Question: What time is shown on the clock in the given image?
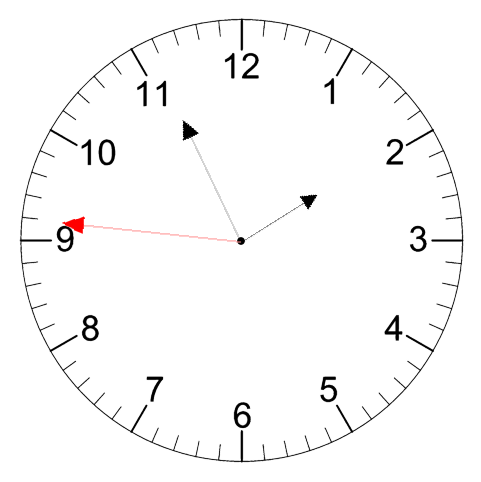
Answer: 01:55:46